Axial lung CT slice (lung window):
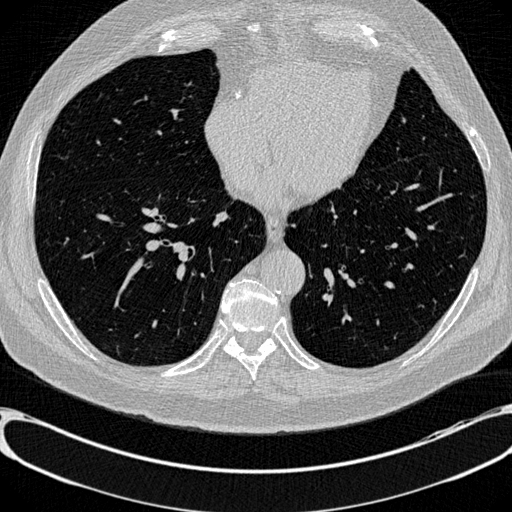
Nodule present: no